Question: I'm using NSIS to create prepared game servers.
First I need the user to select the type of server (Public/Zombie/other gamemodes)
Then they will be shown list of plugins, with pictures and a description for each plugin.
Something like this:

Public plugins .
How can I do this?
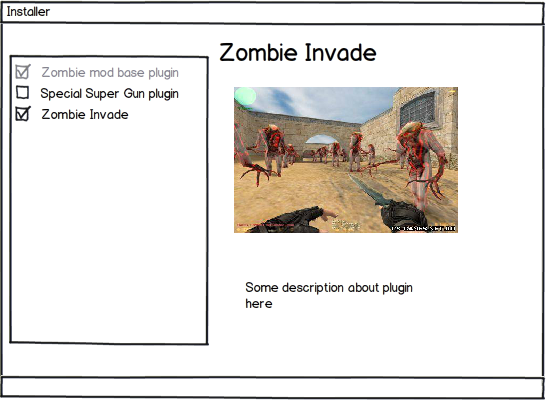
Answer: It was not really clear to me if you wanted normal sections as well, having two component pages complicates things a bit but I assumed that is what you want so this example does that:
'''
outfile "$%temp%\sotest.exe"
RequestExecutionLevel user
!include MUI2.nsh
!include nsDialogs.nsh
!define MUI_COMPONENTSPAGE_NODESC
!define MUI_CUSTOMFUNCTION_GUIINIT onguiinit
!insertmacro MUI_PAGE_WELCOME
!define MUI_PAGE_CUSTOMFUNCTION_PRE pagecbcmpnorm
!insertmacro MUI_PAGE_COMPONENTS
!define MUI_PAGE_CUSTOMFUNCTION_PRE pagecbcmpplugin
!define MUI_PAGE_CUSTOMFUNCTION_SHOW pagecbcmppluginshow
!define MUI_PAGE_CUSTOMFUNCTION_LEAVE pagecbcmppluginleave
!insertmacro MUI_PAGE_COMPONENTS
!insertmacro MUI_PAGE_INSTFILES
!insertmacro MUI_LANGUAGE "English"
Section "Program Files (Required)" NSEC_BASE
SectionIn RO
SectionEnd
Section "Help" NSEC_HELP
SectionEnd
Section "Zombie base" PSEC_BASE
SectionIn RO
SectionEnd
Section "Super Gun" PSEC_SGUN
SectionEnd
Section "Zombie Invade" PSEC_INVADE
SectionEnd
Function onguiinit
InitPluginsDir
StrCpy $0 0
ClearErrors
loop:
SectionGetFlags $0 $1
IfErrors done
SectionGetText $0 $1
WriteIniStr "$pluginsdir\cmpnt.ini" "S" $0 $1
IntOp $0 $0 + 1
goto loop
done:
;Init dummy plugin descriptions and images
WriteIniStr "$pluginsdir\cmpnt.ini" "PData" "${PSEC_BASE}:txt" "Blah Blah"
WriteIniStr "$pluginsdir\cmpnt.ini" "PData" "${PSEC_SGUN}:txt" "Bang!"
WriteIniStr "$pluginsdir\cmpnt.ini" "PData" "${PSEC_INVADE}:txt" "Charge!!!"
File "/oname=$pluginsdir\cmpnt_p${PSEC_BASE}.bmp" "${NSISDIR}\contrib\Graphics\Header
sis.bmp"
File "/oname=$pluginsdir\cmpnt_p${PSEC_SGUN}.bmp" "${NSISDIR}\contrib\Graphics\Header\orange-uninstall.bmp"
File "/oname=$pluginsdir\cmpnt_p${PSEC_INVADE}.bmp" "${NSISDIR}\contrib\Graphics\Header\win.bmp"
FunctionEnd
!define FIRSTPLUGINSECIDX ${PSEC_BASE}
!define /math LASTPLUGINSECIDX ${PSEC_INVADE} + 1
Function ToggleSections
StrCpy $0 0
ClearErrors
loop:
SectionGetFlags $0 $1
IfErrors done
SectionSetText $0 ""
IntOp $0 $0 + 1
goto loop
done:
Pop $0
Pop $2
loopset:
ReadIniStr $1 "$pluginsdir\cmpnt.ini" "S" $0
SectionSetText $0 $1
IntOp $0 $0 + 1
IntCmp $0 $2 0 loopset
FunctionEnd
Function pagecbcmpnorm
Push ${FIRSTPLUGINSECIDX}
Push 0
call ToggleSections
FunctionEnd
Function pagecbcmpplugin
Push ${LASTPLUGINSECIDX}
Push ${FIRSTPLUGINSECIDX}
call ToggleSections
FunctionEnd
!define ID_TOP 0x3FF
!define ID_TXT 0x3FE
!define ID_IMG 0x3EE
!define ID_LST 0x408
Function pagecbcmppluginshow
FindWindow $R0 "#32770" "" $HWNDPARENT
GetDlgItem $2 $R0 ${ID_TOP}
ShowWindow $2 0
System::Call '*(i,i,i,i)i.r1'
System::Call 'user32::GetClientRect(i $R0,ir1)'
System::Call '*$1(i,i,i.r8,i.r7)'
System::Free $1
IntOp $8 $8 - 16 ;margin
GetDlgItem $2 $R0 ${ID_LST}
IntOp $6 $8 / 2
System::Call 'user32::SetWindowPos(i$2,i0,i0,i0,ir6,ir7,i0x14)'
IntOp $6 $6 + 8 ;half of margin
GetDlgItem $2 $R0 ${ID_IMG}
${NSD_AddStyle} $2 ${SS_BITMAP}
IntOp $7 $7 - 38
System::Call 'user32::SetWindowPos(i$2,i0,ir6,i0,ir6,ir7,i0x14)'
GetDlgItem $2 $R0 ${ID_TXT}
IntOp $7 $7 + 8
System::Call 'user32::SetWindowPos(i$2,i0,ir6,ir7,ir6,i 50,i0x14)'
StrCpy $9 0 ;make sure bitmap variable is null
StrCpy $0 ${FIRSTPLUGINSECIDX}
call .onMouseOverSection ;force update
FunctionEnd
Function pagecbcmppluginleave
${NSD_FreeBitmap} $9
StrCpy $9 0
FunctionEnd
Function .onMouseOverSection
ReadIniStr $1 "$pluginsdir\cmpnt.ini" "PData" "$0:txt"
FindWindow $R0 "#32770" "" $HWNDPARENT
GetDlgItem $2 $R0 ${ID_TXT}
SendMessage $2 ${WM_SETTEXT} 0 "STR:$1"
GetDlgItem $2 $R0 ${ID_IMG}
call pagecbcmppluginleave
${NSD_SetBitmap} $2 "$pluginsdir\cmpnt_p$0.bmp" $9
FunctionEnd
'''